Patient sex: F
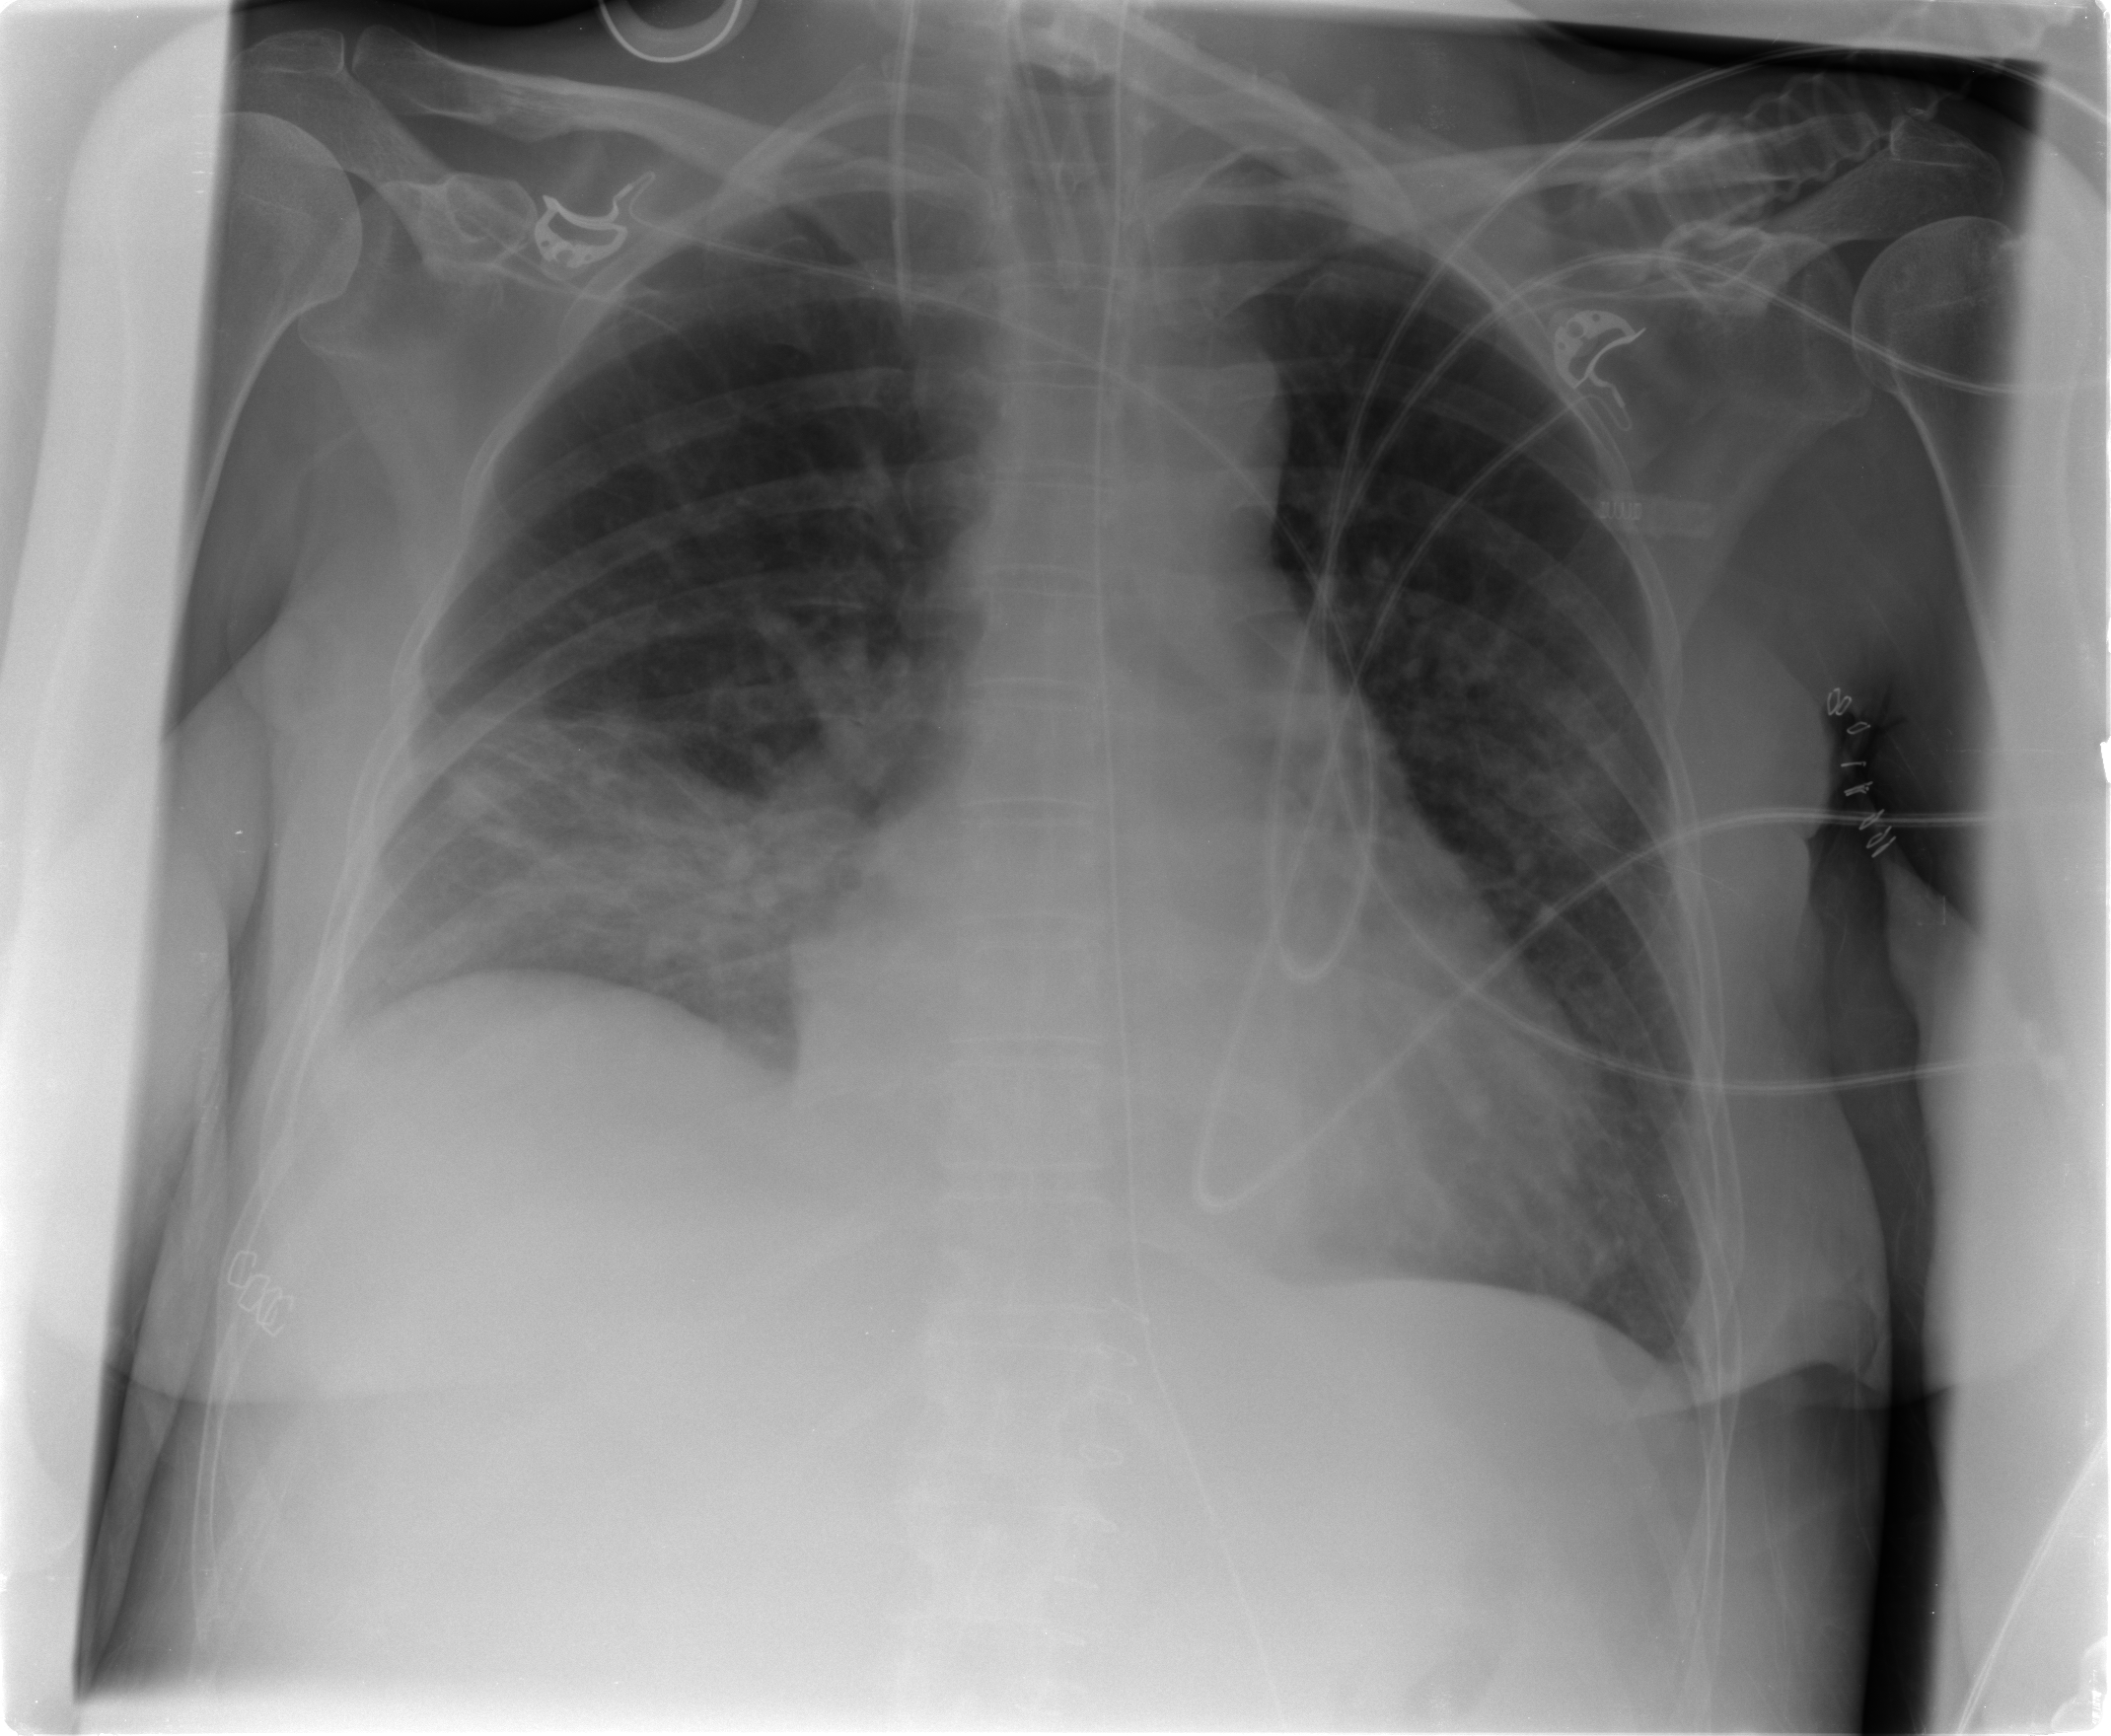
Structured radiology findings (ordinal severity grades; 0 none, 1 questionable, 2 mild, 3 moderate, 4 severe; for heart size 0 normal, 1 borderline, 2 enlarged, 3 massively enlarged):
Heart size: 0
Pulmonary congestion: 2
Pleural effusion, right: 0
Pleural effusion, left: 0
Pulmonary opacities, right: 3
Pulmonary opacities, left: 2
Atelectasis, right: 2
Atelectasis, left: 2